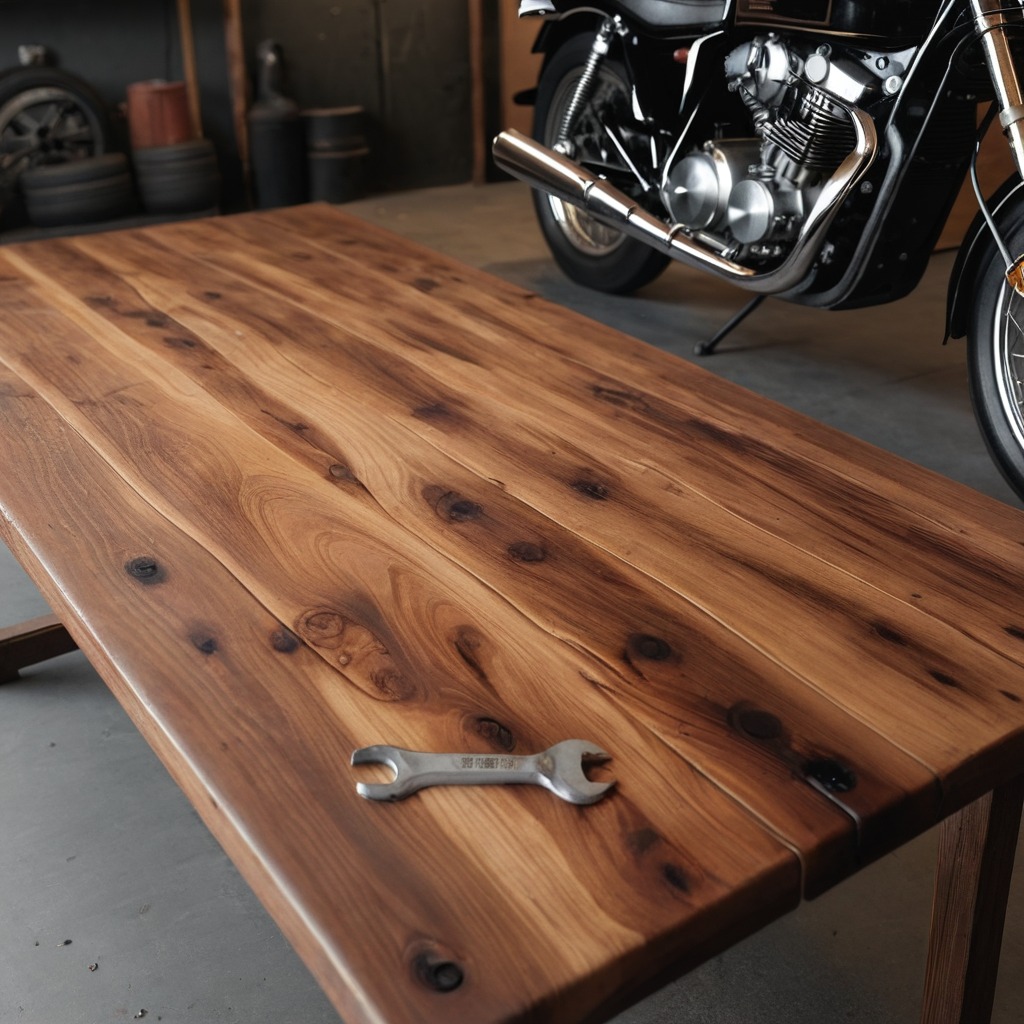
An wrench is lying on the oil-spilled wooden table in a vintage motorcycle garage.